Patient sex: M
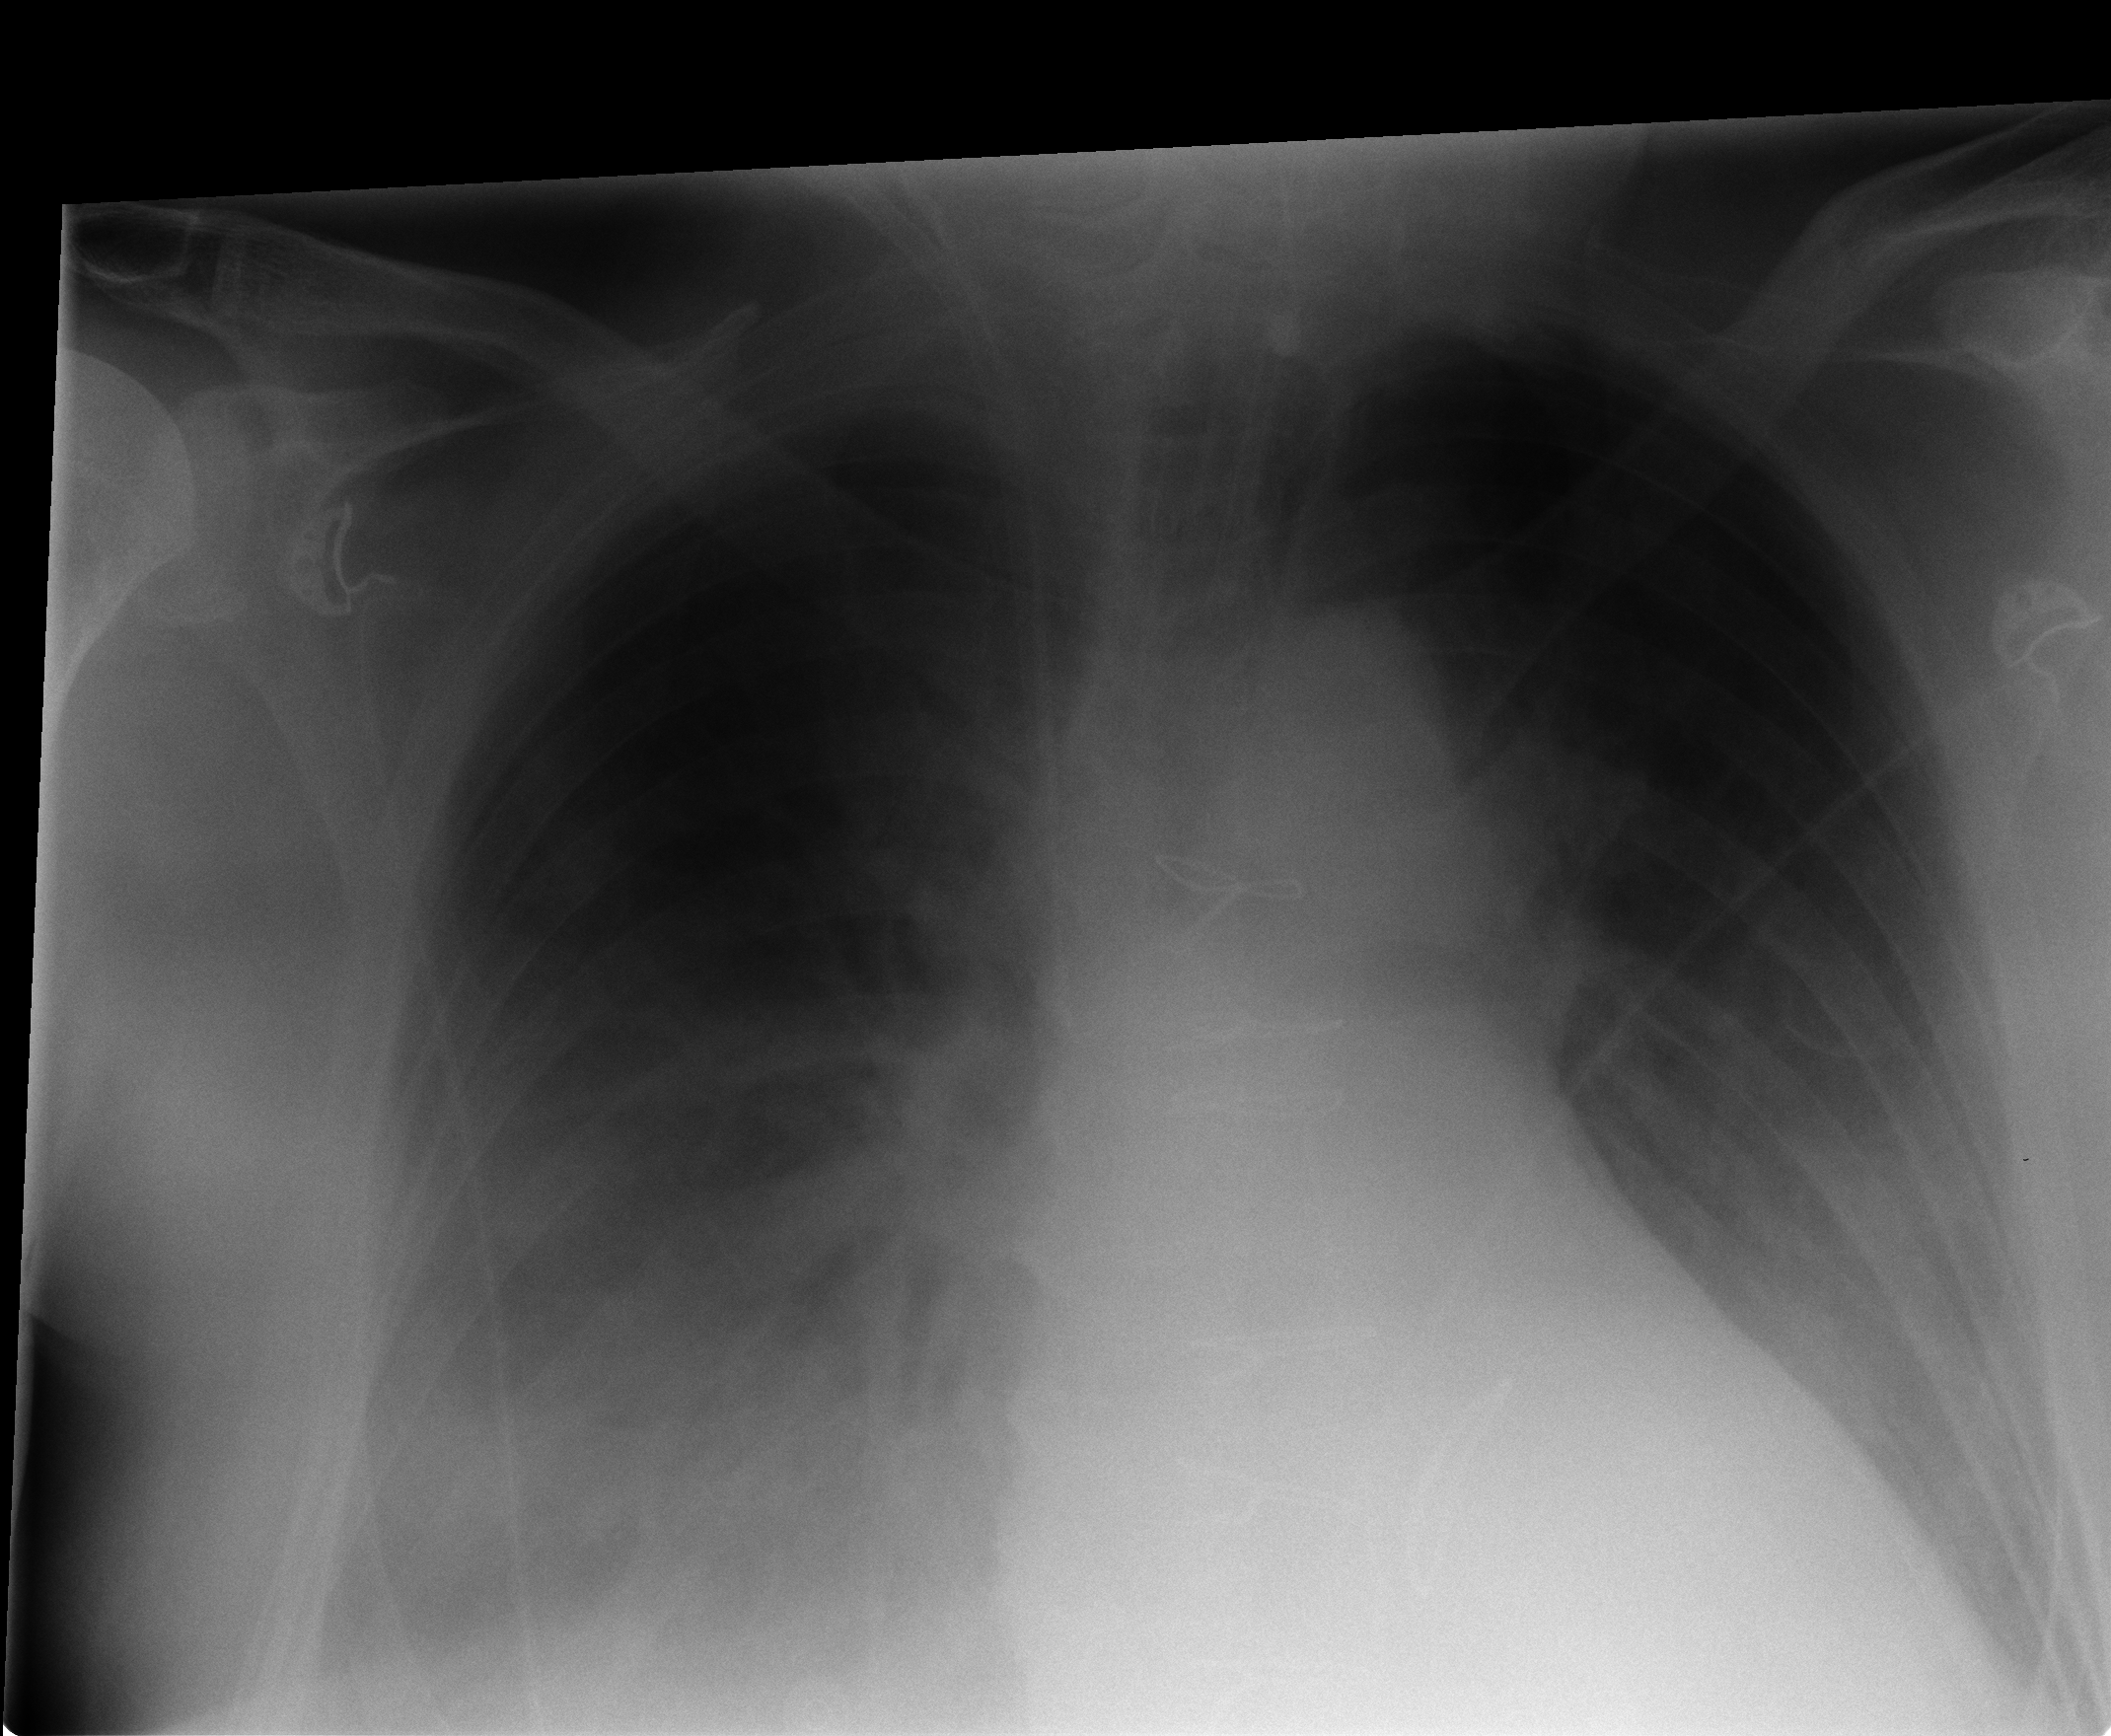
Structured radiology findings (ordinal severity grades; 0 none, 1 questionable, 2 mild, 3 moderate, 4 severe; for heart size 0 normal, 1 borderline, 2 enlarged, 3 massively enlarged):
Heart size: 1
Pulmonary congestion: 2
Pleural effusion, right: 2
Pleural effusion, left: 0
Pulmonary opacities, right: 1
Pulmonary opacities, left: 1
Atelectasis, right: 2
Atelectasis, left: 2